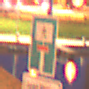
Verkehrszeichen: SackgasseFussgaengerDurchlaessig
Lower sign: HinweisGeaenderteVorfahrtVerkehrsfuehrungVerkehrsregelung3
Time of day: Night
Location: Outdoor (Urban)
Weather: PartlyCloudy
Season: NotSpecified
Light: Artificial